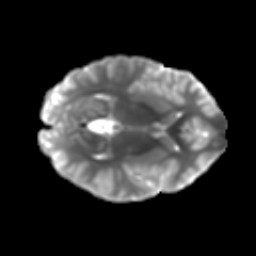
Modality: T2w
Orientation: axial
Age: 11
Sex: male
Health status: ill
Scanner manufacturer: ge
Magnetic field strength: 3 T
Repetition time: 6.752 s
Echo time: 0.079 s